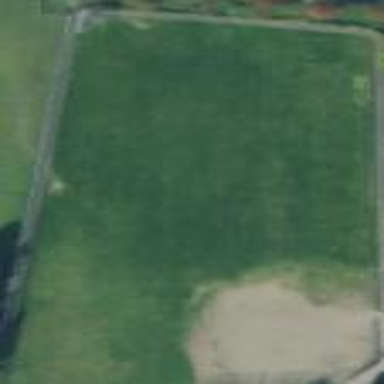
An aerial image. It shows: Baseball pitch for leisure land.